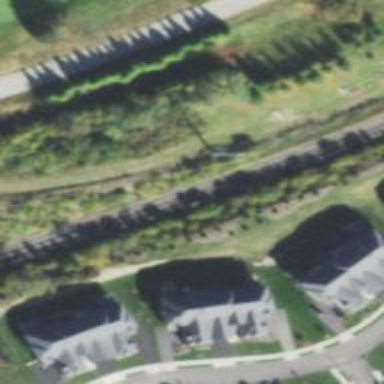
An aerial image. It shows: Railway track.